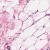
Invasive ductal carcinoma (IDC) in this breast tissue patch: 0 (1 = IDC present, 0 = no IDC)